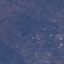
Land use / land cover class: HerbaceousVegetation